Brain MRI, t1w sequence, axial 2D slice.
Patient: age 28, sex M, weight 95 kg, height 1.95 m
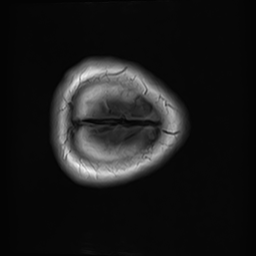